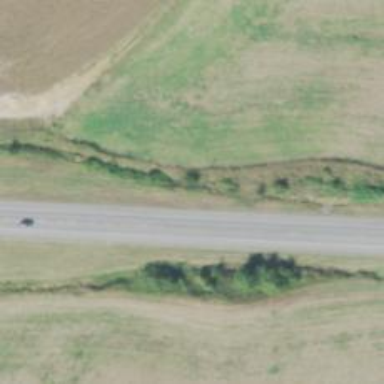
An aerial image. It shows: Secondary road.